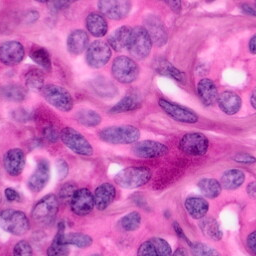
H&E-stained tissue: Pancreatic